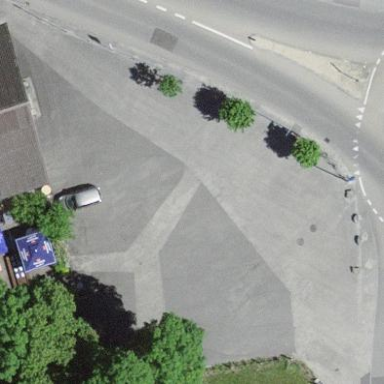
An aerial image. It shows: Parking area with surface.